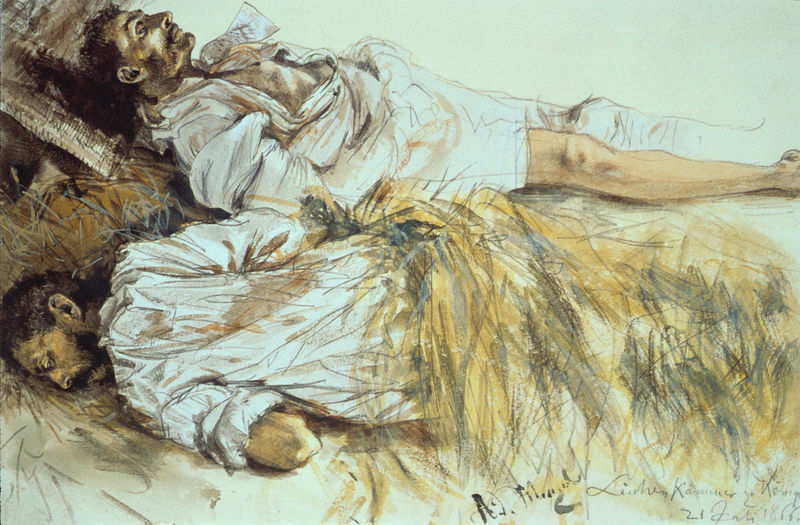
Titel: Zwei gefallene Soldaten auf Stroh gelagert
Künstler: Adolph Menzel
Standort: Berlin
Institution: Kupferstichkabinett
Schlagwörter: feder, fuß, haut, kopf, körper, mann, nackt, schlaf, umhang, weiß, aquarell, gelb, ocker, braun, brust, frankreich, grau, haar, kleider, köpfe, licht, mund, männer, nase, ohr, orange, pastell, profil, rücken, schwarz, skizze, stroh, zeichnung, gras, tuch, wiese, beige, bart, bärte, hemd, arm, augen, bärtig, falten, gesicht, kleidung, tod, tot, vollbart, signatur, gewand, gold, mantel, realismus, tücher, decke, paar, blatt, beine, bein, hinter, papier, liegen, schlafen, perspektive, zwei, studie, datierung, hemden, heu, modern, linien, arbeiter, gewalt, krieg, kissen, könig, soldaten, inschrift, datum, bett, deutsch, menzel, bauch, laken, ellenbogen, liegend, oberkörper, striche, ellebogen, tusche, blut, linie, bedeckt, porträts, hinten, druckgrafik, schraffur, zeitung, leichen, tote, verletzt, tinte, österreich, unvollendet, litographie, liege, bauchlage, kranker, elend, leiden, brus, müde, opfer, bandage, verband, verwundet, gefallene, träumen, preussen, matte, schlafrock, lager, morbid, federzeichnung, gouache, tuschezeichnung, vorne, schalf, mischtechnik, rückenlage, wickel, datiert, zecihnung, böhmen, juni, adolf, lazarett, zugedeckt, hems, solfaten, adolph von menzel, königgrätz, sztroh, 19. jahrhundert, 1855, gein, 1866, druckgrafikl, männer stroh, heu signatur